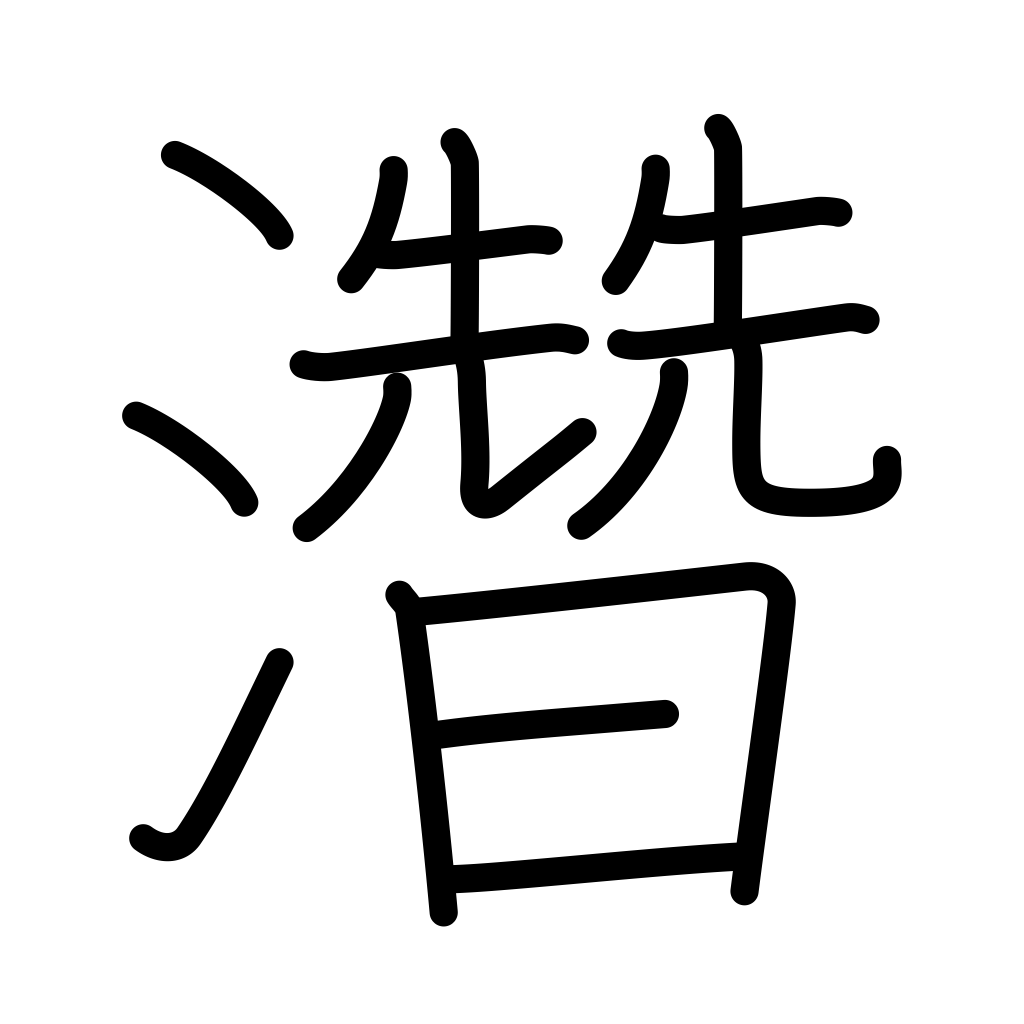
Meaning: hide, conceal, secrete, hidden